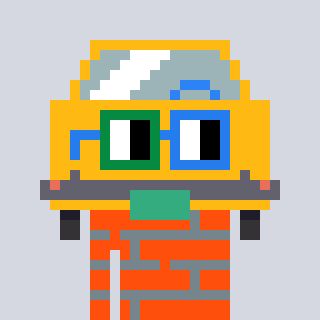
a pixel art character with square green and blue glasses, a taxi-shaped head and a orange-colored body on a cool background